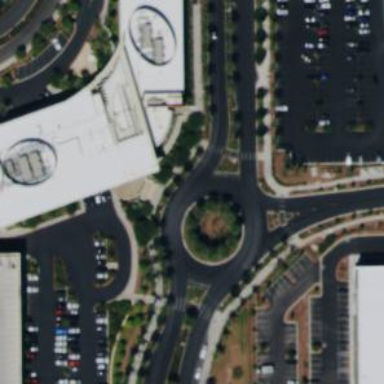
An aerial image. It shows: Tertiary road made of asphalt leading to roundabout junction.